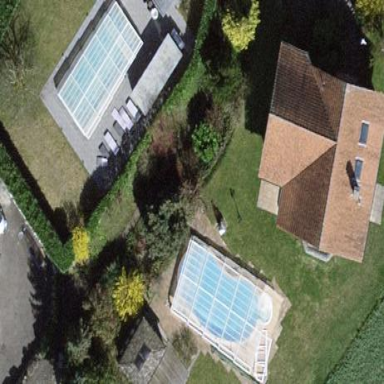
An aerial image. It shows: Swimming pool located in leisure land.